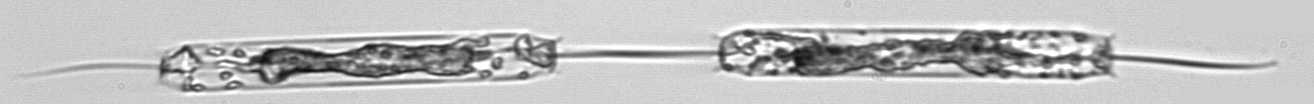
Label: Ditylum_brightwellii